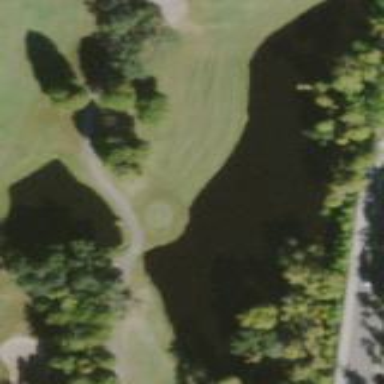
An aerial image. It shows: Water hazard on golf course. The hazard is natural water feature.